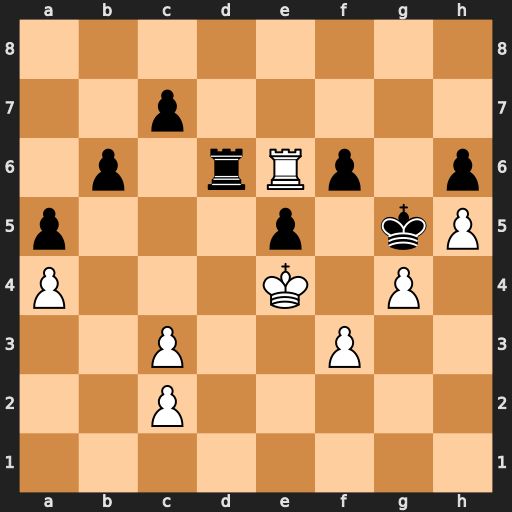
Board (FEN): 8/2p5/1p1rRp1p/p3p1kP/P3K1P1/2P2P2/2P5/8
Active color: w
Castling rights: -
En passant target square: -
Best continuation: Rxd6 cxd6 c4